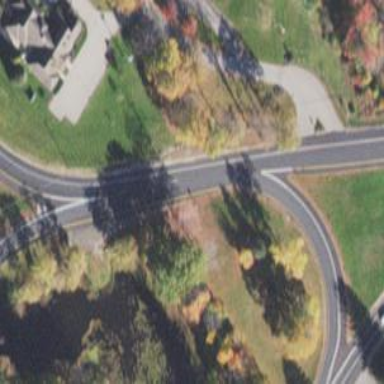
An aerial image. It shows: Primary highway with asphalt surface leading to circular junction.